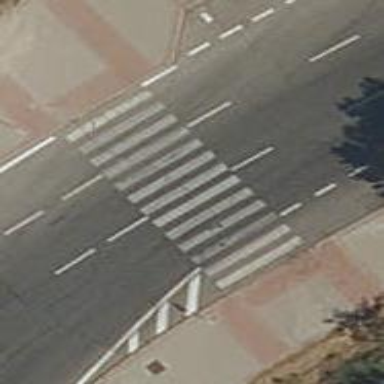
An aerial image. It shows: Zebra crossing on the road.